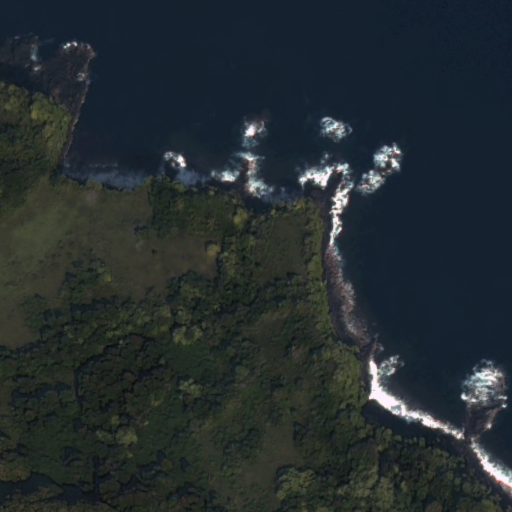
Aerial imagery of valley in Hawaii named Lanikele Gulch containing only unknown